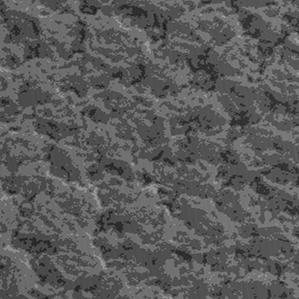
Label: frost